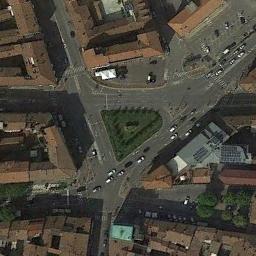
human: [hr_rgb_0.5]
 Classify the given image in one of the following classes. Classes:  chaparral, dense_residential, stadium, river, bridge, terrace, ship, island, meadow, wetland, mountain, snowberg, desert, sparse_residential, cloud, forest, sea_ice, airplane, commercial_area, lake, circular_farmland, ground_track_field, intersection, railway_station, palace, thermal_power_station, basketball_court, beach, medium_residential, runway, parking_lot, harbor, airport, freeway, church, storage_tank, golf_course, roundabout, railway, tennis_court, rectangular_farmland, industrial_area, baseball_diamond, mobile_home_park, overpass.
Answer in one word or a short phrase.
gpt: roundabout